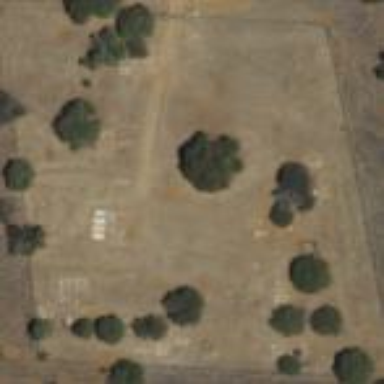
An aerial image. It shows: Cemetery.